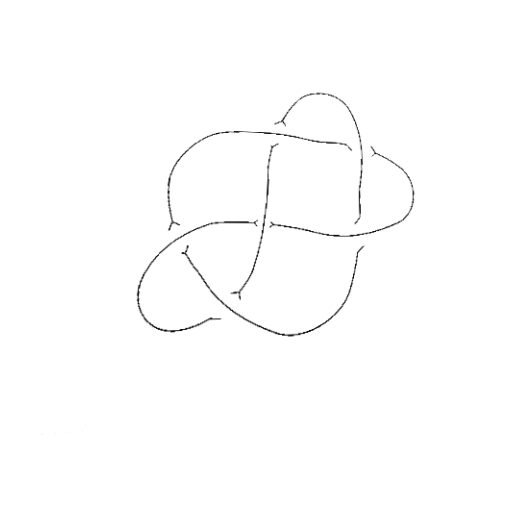
Crossing number: 6